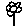
Label: flower